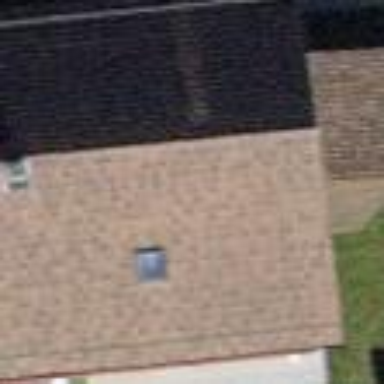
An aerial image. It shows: Building with tile roof.